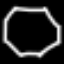
Label: octagon